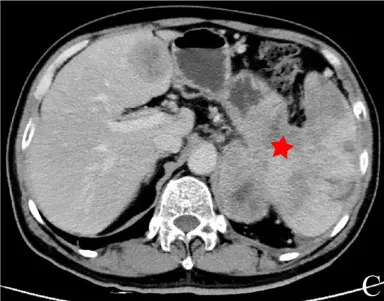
Images of abdominal computed tomography and 3D visualization reconstruction, macroscopic specimen after multivisceral resection. Venous phase.
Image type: radiology (ct)